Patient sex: M
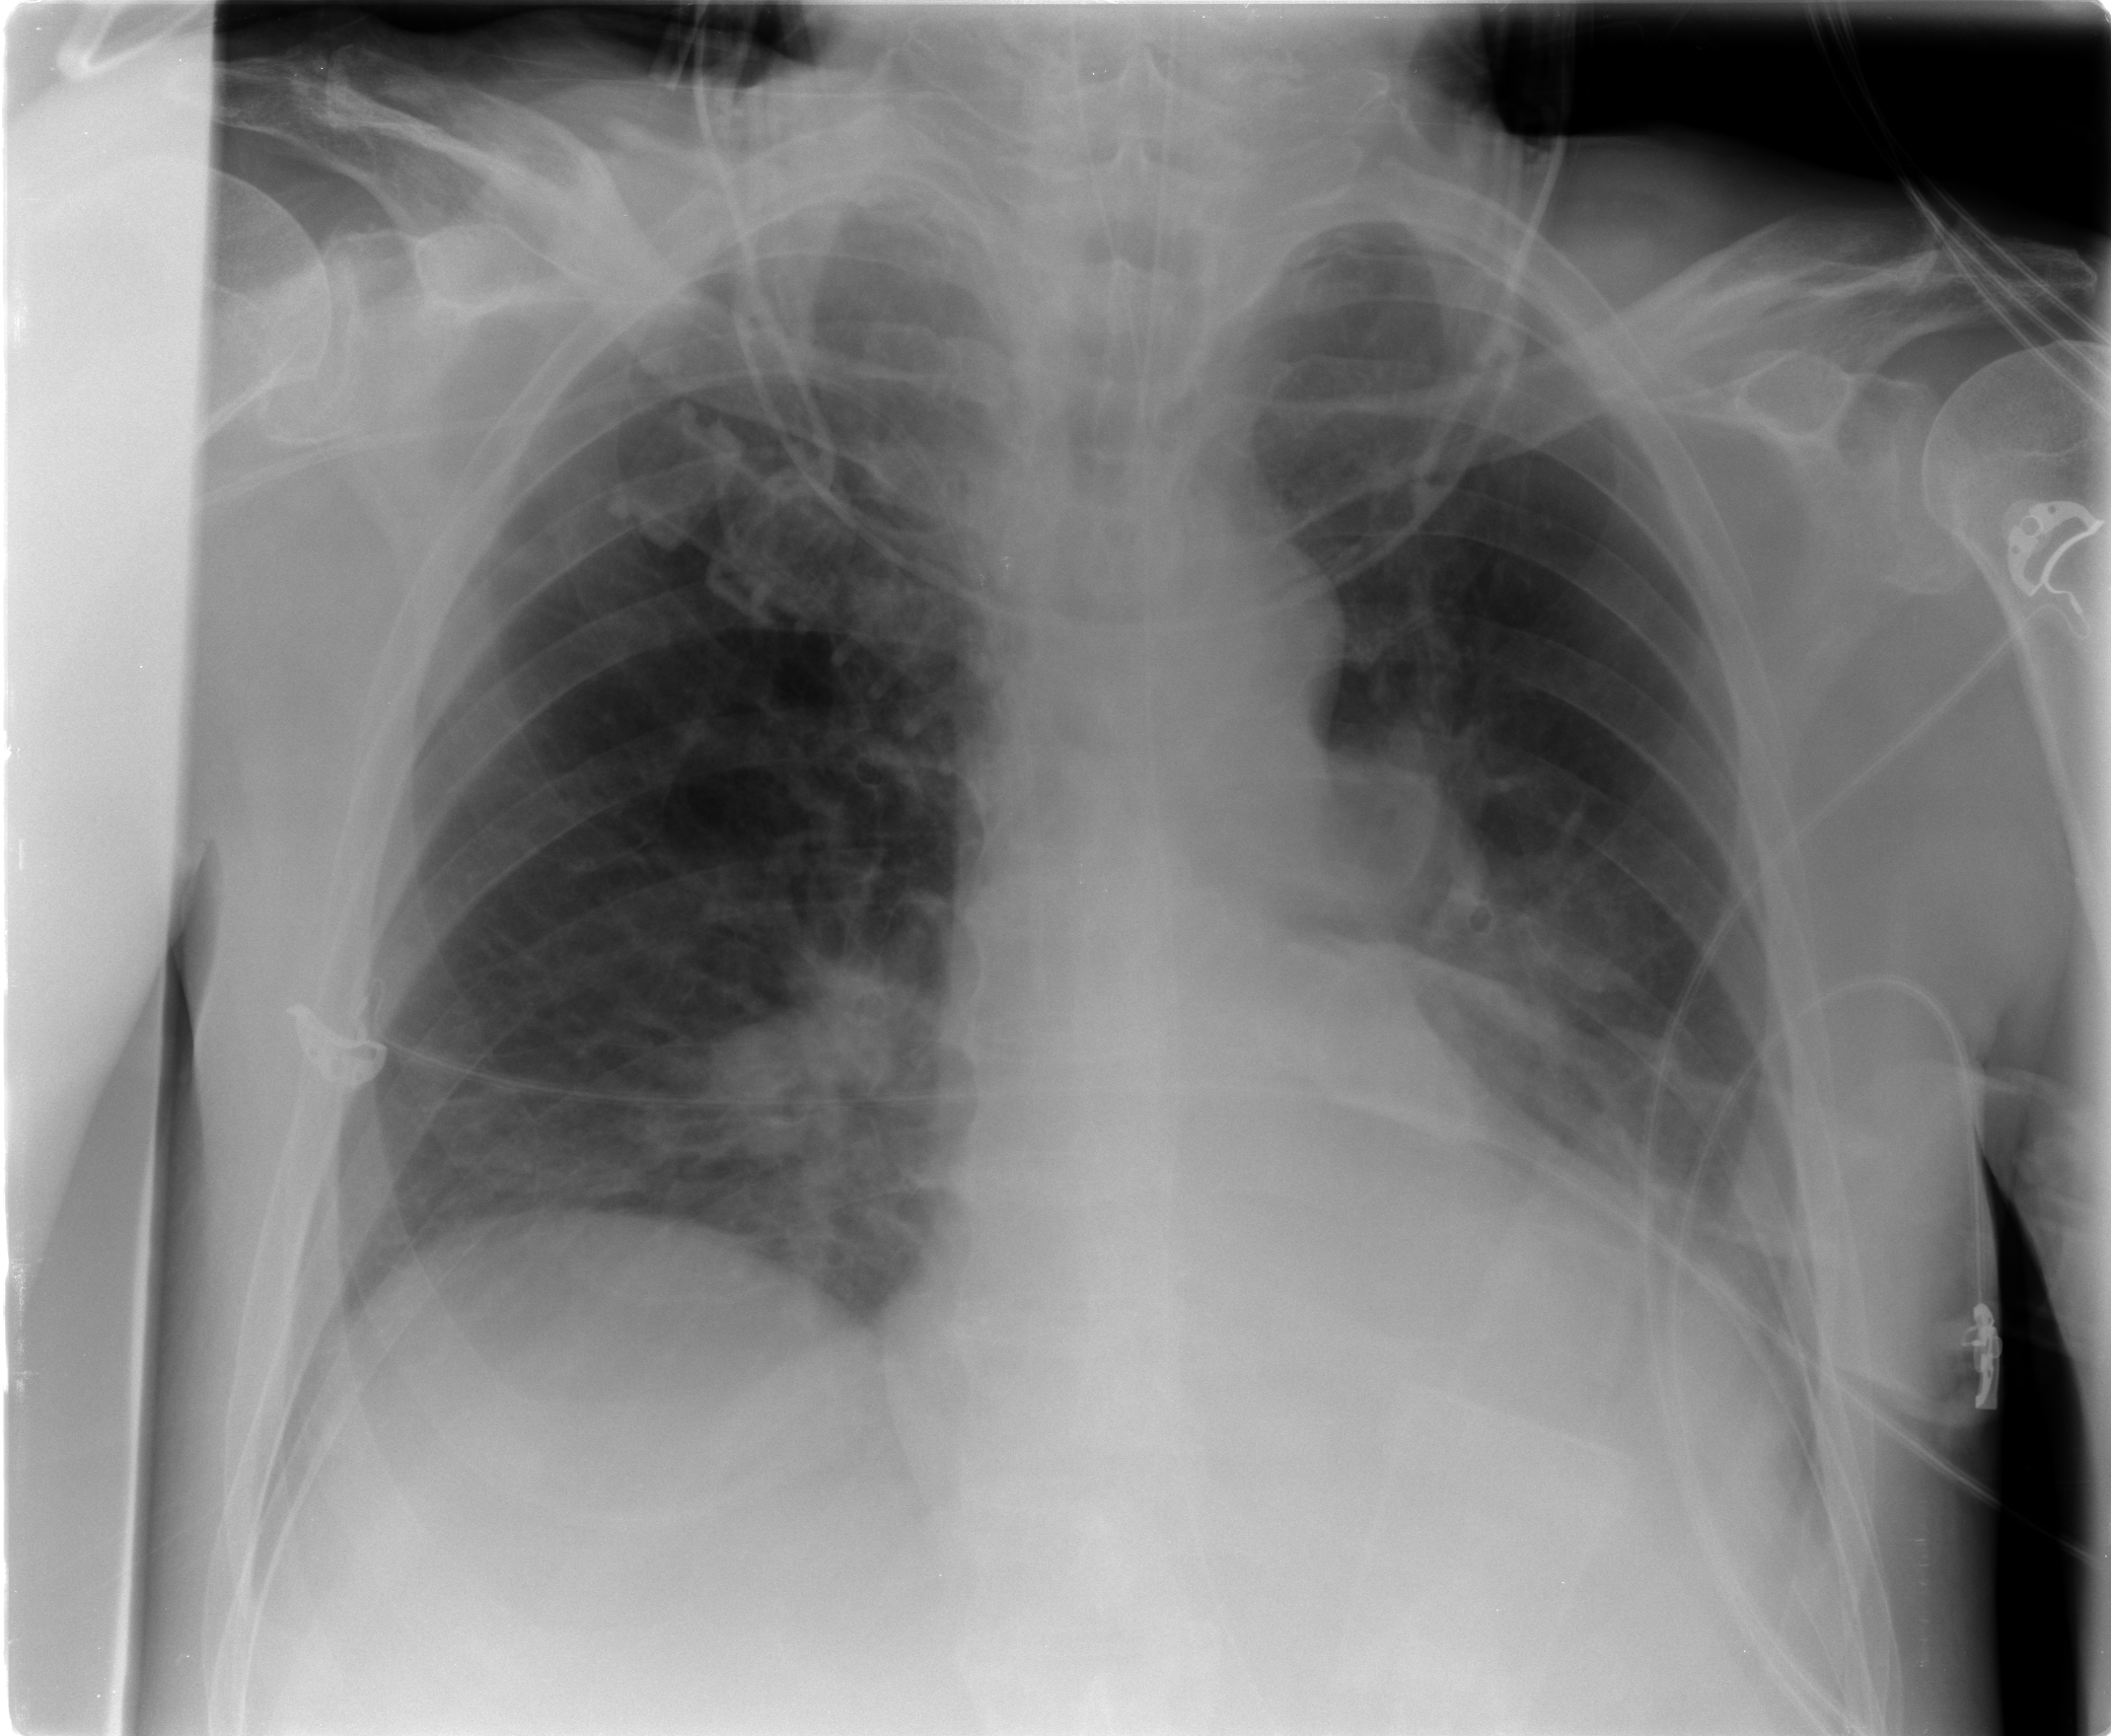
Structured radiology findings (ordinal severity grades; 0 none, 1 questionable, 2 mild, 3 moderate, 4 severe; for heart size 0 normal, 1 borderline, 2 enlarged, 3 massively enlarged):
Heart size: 2
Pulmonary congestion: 2
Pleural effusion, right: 0
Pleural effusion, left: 0
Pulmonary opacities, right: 1
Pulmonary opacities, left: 0
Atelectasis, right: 2
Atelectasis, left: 2